Field crop: maize
Growth stage: 1
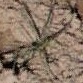
Species: salsola